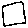
Label: square